Point out the variations between the two images.
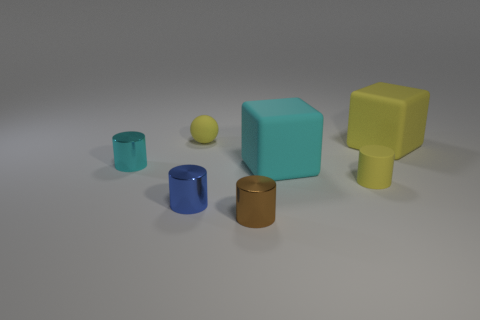
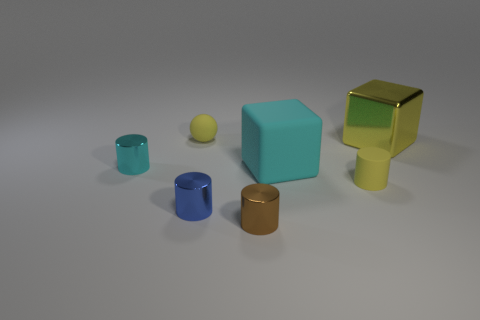
the large yellow block became shiny
the big yellow rubber cube on the right side of the cyan matte object became metal
the yellow rubber block changed to shiny
the large yellow thing changed to shiny
the yellow rubber cube changed to metallic
the big yellow rubber cube that is on the right side of the rubber cylinder changed to metallic
the large yellow rubber cube right of the yellow cylinder turned metal
the large yellow matte cube that is behind the large cyan cube turned shiny